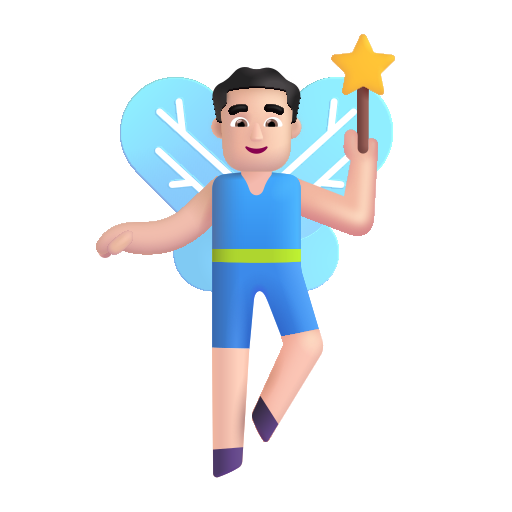
man fairy color light